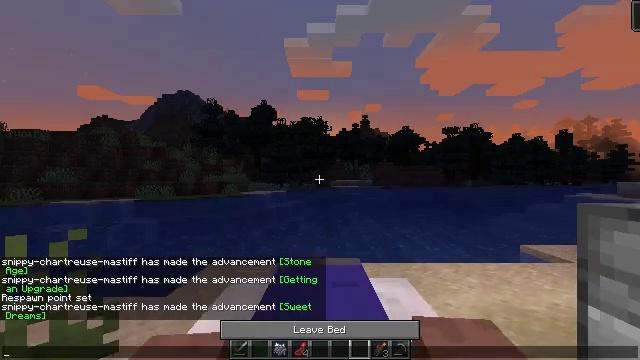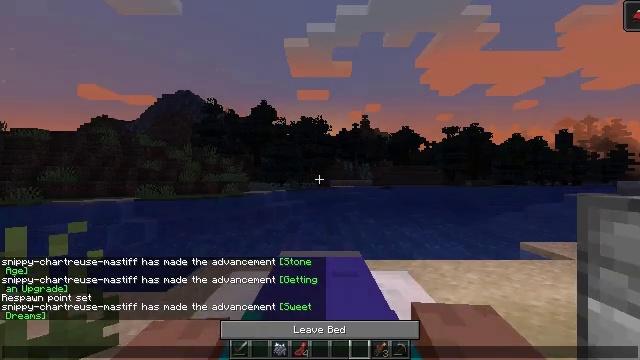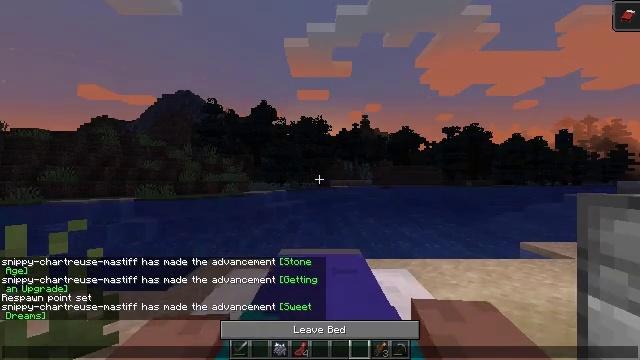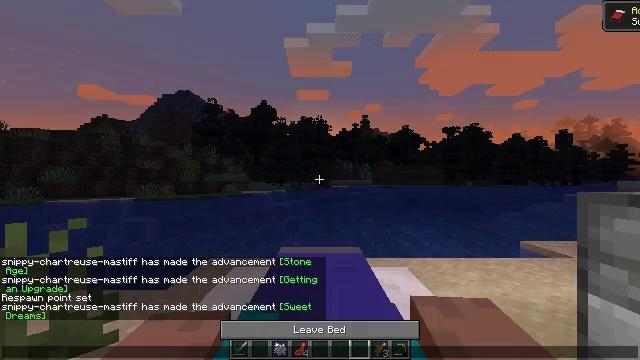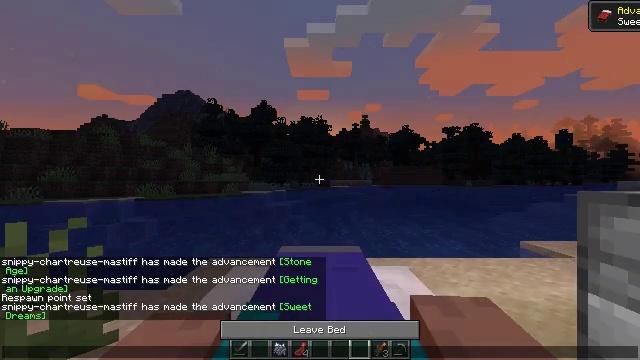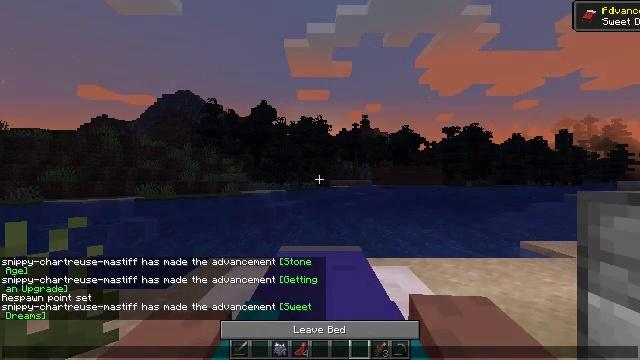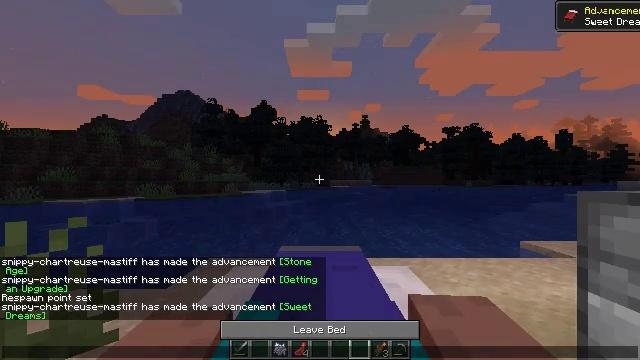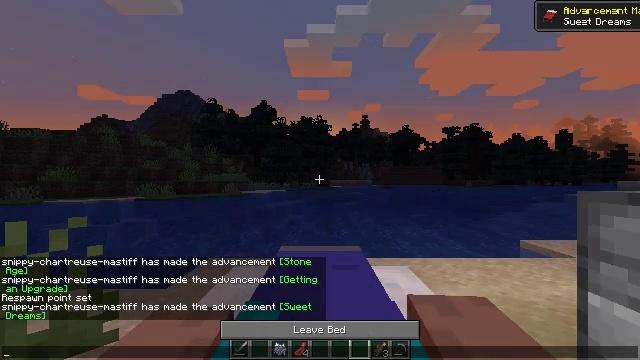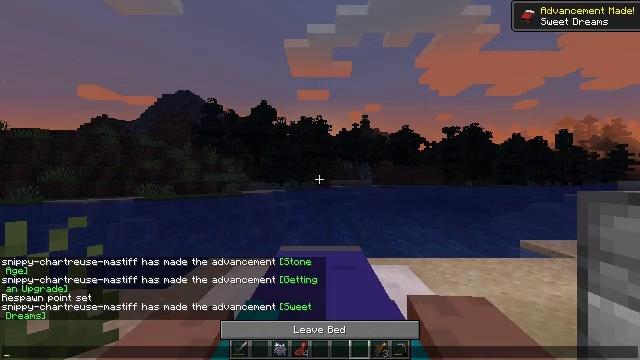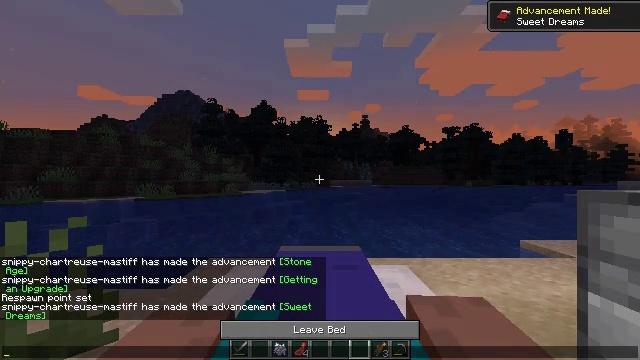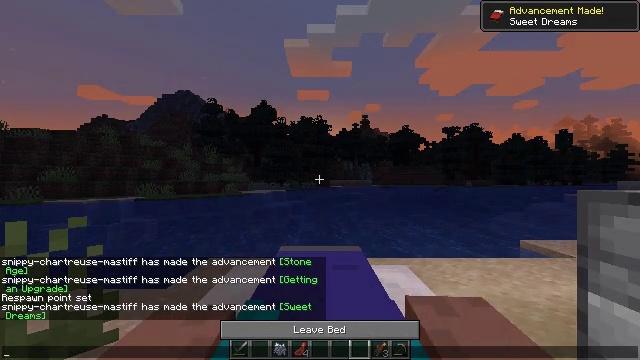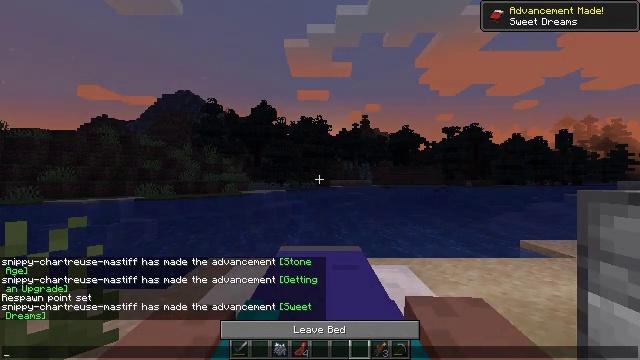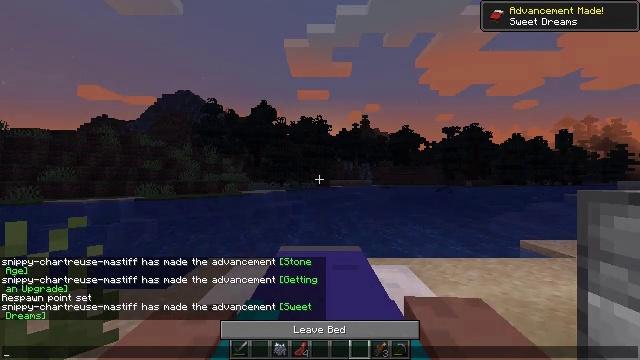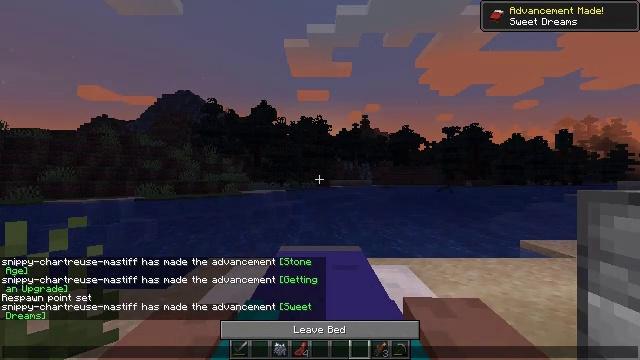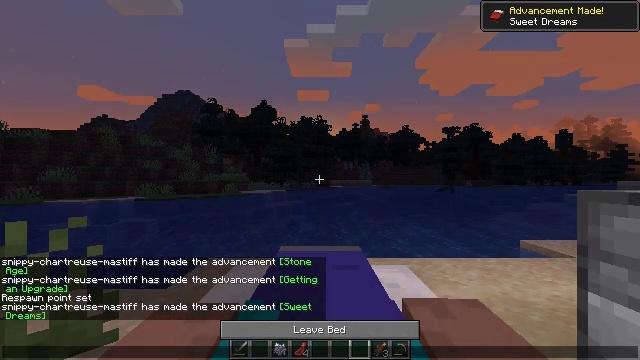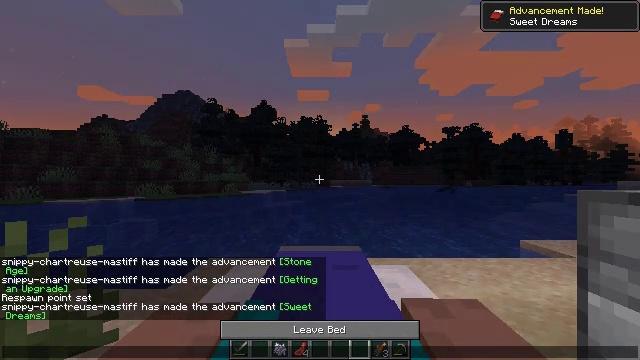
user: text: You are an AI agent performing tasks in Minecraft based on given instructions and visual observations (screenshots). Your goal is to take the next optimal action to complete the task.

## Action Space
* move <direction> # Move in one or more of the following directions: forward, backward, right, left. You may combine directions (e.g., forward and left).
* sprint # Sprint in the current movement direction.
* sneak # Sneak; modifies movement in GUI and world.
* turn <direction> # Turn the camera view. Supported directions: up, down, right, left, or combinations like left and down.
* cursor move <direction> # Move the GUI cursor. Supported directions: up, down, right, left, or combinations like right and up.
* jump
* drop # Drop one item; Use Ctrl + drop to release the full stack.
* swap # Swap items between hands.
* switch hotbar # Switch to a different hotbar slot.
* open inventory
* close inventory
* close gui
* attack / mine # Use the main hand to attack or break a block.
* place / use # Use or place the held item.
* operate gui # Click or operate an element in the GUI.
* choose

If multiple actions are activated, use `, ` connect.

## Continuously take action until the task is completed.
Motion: motion action
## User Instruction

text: Open the furnace and cook salmon.
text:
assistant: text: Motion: no_op
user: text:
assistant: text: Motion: no_op
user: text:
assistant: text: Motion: no_op
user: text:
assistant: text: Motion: no_op
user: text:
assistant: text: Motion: no_op
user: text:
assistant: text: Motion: no_op
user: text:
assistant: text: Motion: no_op
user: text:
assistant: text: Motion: no_op
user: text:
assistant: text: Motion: no_op
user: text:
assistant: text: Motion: no_op
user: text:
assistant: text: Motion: no_op
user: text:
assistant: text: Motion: no_op
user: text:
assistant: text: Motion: no_op
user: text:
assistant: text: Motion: no_op
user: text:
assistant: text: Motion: no_op
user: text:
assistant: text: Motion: no_op
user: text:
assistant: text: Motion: no_op
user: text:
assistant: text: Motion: no_op
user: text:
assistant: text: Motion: no_op
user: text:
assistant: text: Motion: no_op
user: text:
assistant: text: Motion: no_op
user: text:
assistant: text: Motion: no_op
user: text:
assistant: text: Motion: no_op
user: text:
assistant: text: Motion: no_op
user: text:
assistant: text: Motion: no_op
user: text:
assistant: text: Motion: no_op
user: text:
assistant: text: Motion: no_op
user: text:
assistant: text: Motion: no_op
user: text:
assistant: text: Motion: no_op
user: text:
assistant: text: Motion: no_op